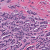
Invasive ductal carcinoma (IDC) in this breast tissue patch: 1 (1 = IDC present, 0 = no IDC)